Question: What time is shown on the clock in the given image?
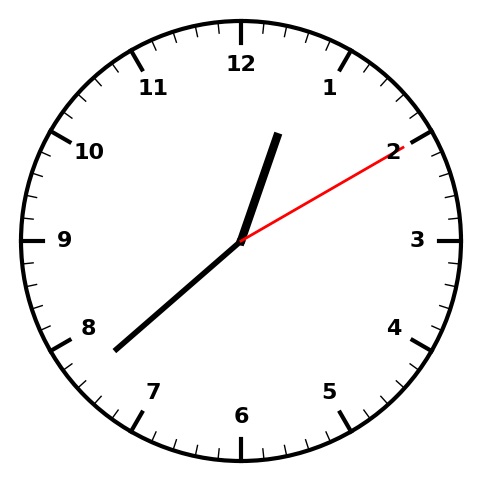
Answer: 12:38:10